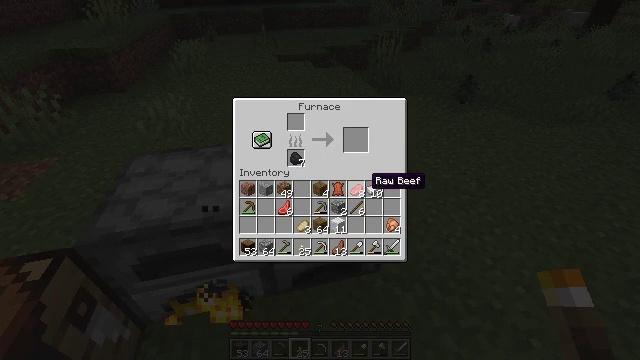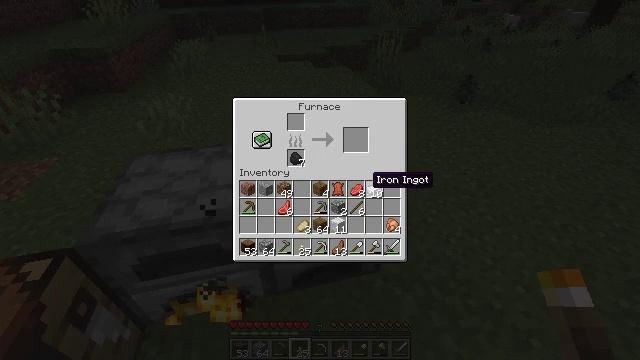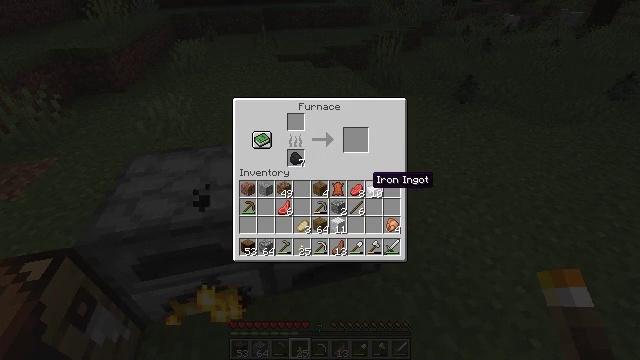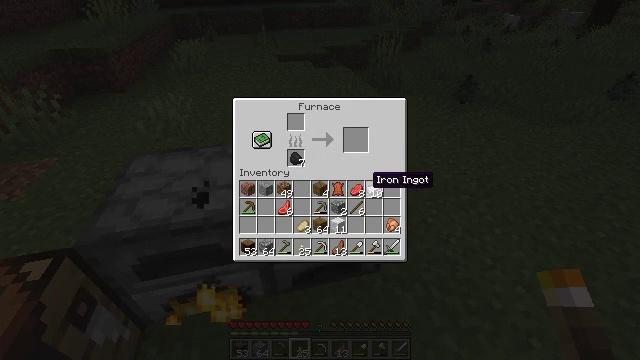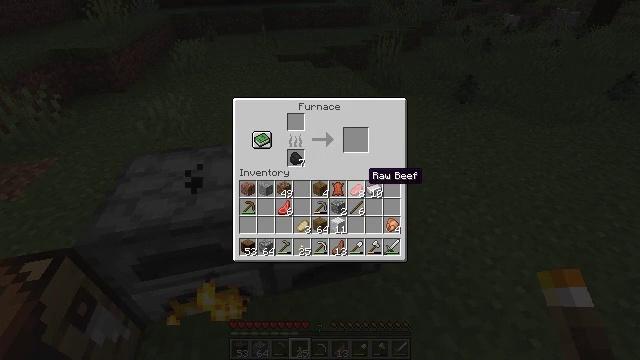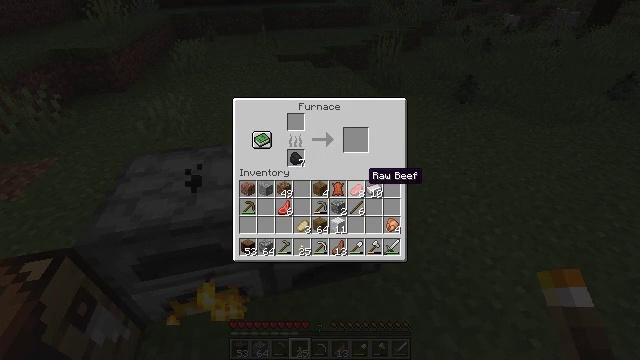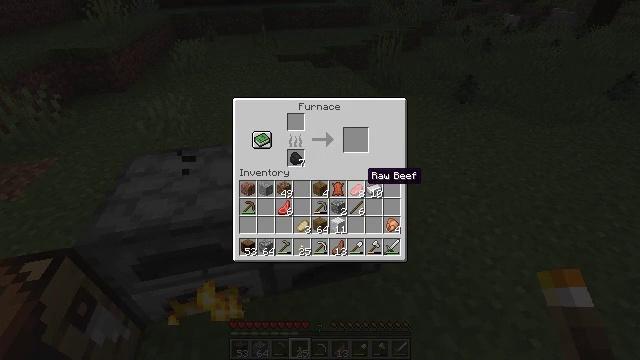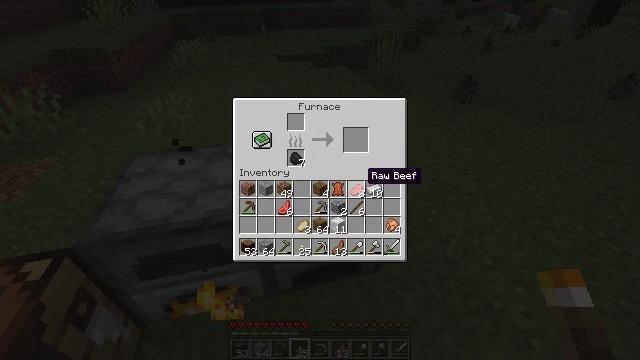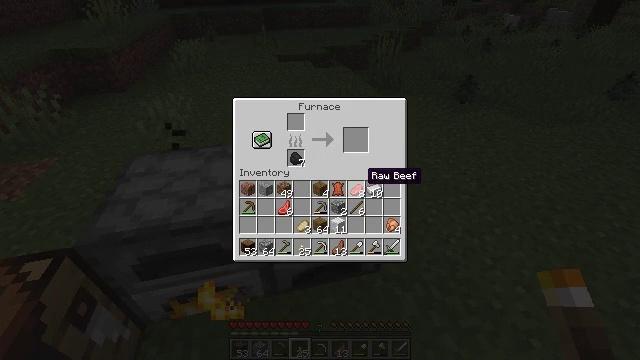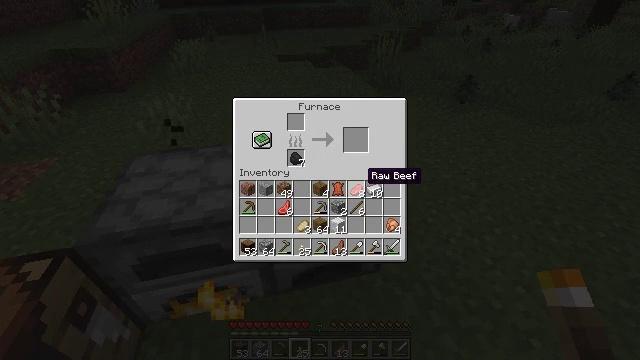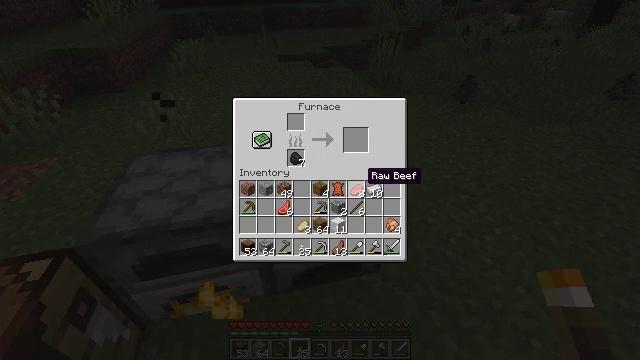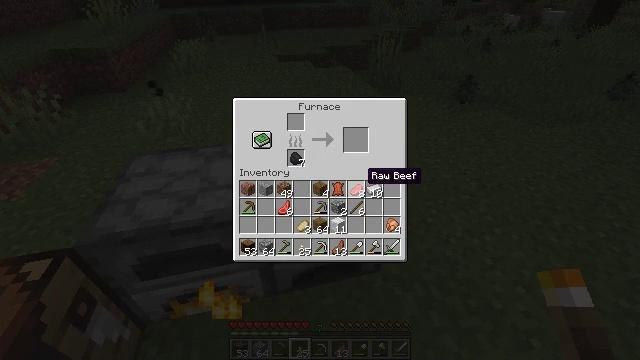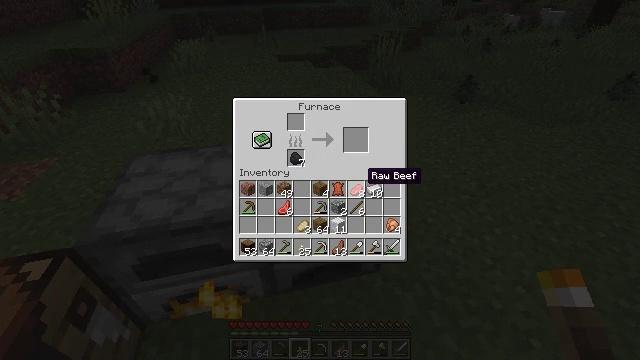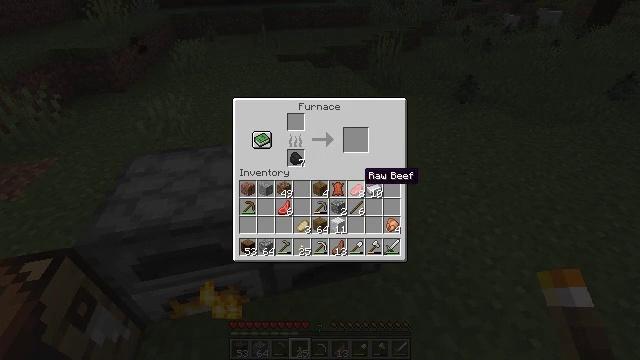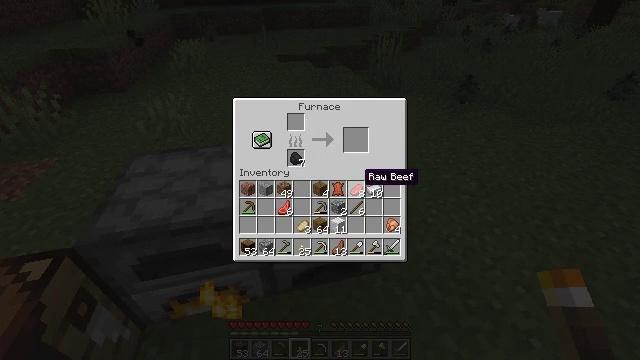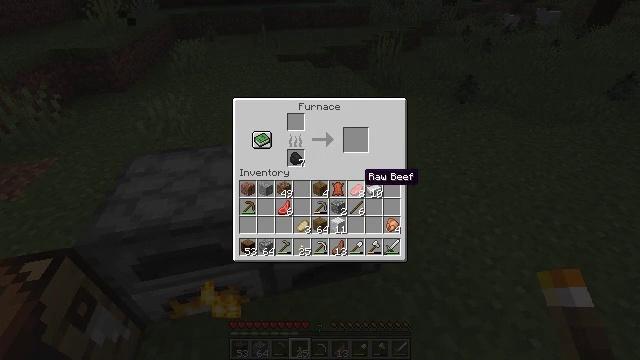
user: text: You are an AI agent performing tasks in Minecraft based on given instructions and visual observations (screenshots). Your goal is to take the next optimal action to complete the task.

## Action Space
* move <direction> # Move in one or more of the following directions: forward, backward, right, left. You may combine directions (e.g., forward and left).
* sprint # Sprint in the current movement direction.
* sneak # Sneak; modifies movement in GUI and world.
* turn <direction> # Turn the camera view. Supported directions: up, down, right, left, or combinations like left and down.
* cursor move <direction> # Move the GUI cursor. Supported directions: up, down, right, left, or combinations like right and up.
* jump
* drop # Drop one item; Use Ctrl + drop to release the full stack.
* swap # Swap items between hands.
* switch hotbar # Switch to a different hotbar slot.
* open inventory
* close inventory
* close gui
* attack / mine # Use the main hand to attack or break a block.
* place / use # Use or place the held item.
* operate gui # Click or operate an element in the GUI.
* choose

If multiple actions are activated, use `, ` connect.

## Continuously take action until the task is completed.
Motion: motion action
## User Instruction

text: Mine fern in the forest.
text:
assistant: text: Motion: sneak
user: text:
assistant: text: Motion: sneak
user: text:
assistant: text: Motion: sneak
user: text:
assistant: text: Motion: sneak
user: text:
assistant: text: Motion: sneak
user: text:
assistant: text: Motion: sneak
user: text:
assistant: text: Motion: sneak
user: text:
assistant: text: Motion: sneak
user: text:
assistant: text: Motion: sneak
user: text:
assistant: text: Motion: sneak
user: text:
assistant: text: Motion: sneak
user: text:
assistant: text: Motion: sneak
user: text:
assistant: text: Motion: sneak
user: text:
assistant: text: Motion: sneak
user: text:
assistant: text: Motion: sneak
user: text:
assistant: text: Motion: sneak
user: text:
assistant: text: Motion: sneak, operate gui
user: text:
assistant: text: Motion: sneak, operate gui
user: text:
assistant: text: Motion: sneak, operate gui
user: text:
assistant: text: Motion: sneak
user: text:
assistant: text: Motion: sneak
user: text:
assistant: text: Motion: sneak
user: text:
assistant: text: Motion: sneak
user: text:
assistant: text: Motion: no_op
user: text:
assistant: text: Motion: close inventory
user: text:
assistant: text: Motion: close inventory
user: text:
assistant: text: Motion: turn right and up, close inventory
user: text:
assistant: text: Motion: turn right and up, close inventory
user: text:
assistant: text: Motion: turn right and up
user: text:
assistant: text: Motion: turn right and up